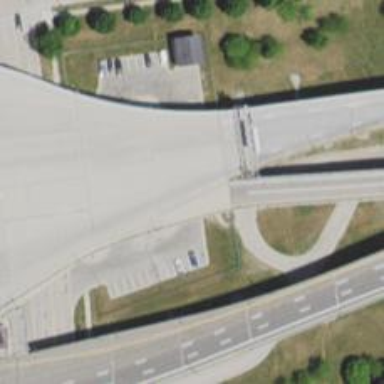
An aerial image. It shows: Service road on bridge designed as turnaround.